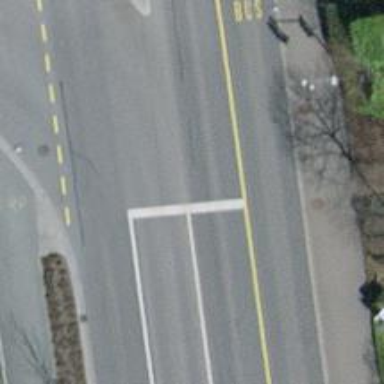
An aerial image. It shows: Road with traffic signals.